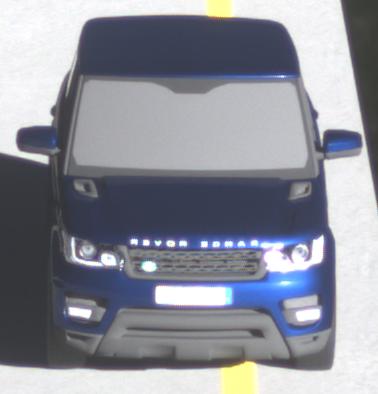
Make: Land Rover
Model: Range Rover Sport 5.0 V8 SC
Detailed model: Range Rover Sport (II)
Model produced from: 2013/09
Model produced until: 2015/07
Doors: 5
Color: blue
Road condition: dry road
Daytime: morning or afternoon
Contrast: high contrast